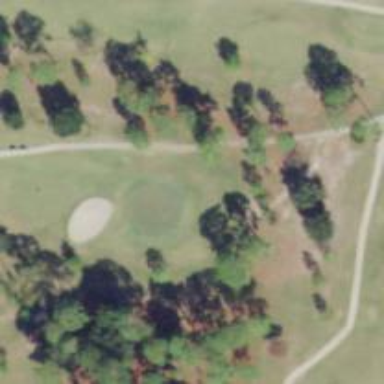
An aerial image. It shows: View of golf hole.